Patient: sex F, age 54
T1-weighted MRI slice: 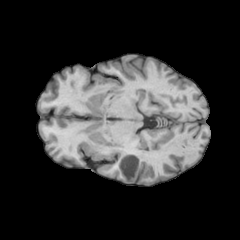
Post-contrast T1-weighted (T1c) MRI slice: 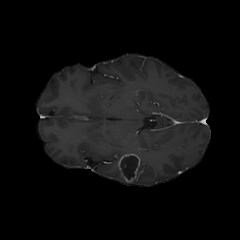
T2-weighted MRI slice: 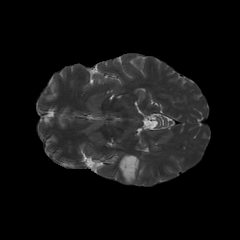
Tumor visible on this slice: yes
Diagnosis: Glioblastoma, IDH-wildtype
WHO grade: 4